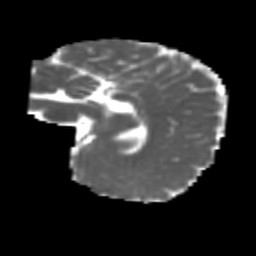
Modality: MD
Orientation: sagittal
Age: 6
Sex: female
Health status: healthy